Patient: sex M, age 67
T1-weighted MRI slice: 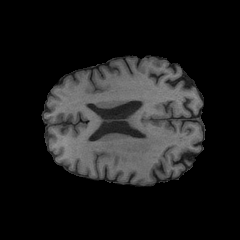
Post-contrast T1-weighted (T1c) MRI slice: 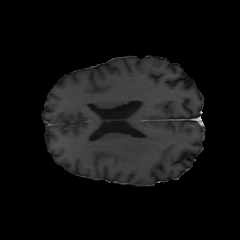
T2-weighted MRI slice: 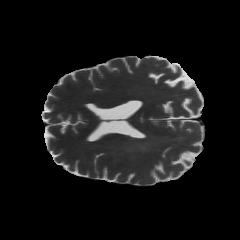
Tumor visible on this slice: yes
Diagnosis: Glioblastoma, IDH-wildtype
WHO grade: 4